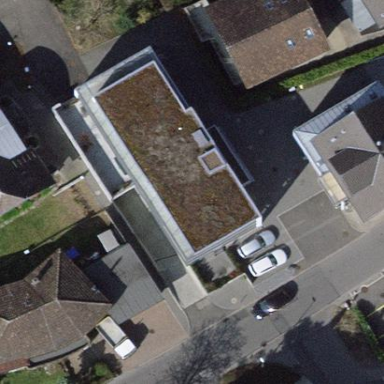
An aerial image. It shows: Flat-roofed apartment building.